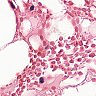
Metastatic tissue present: no